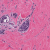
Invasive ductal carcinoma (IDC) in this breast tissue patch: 0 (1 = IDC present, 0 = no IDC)